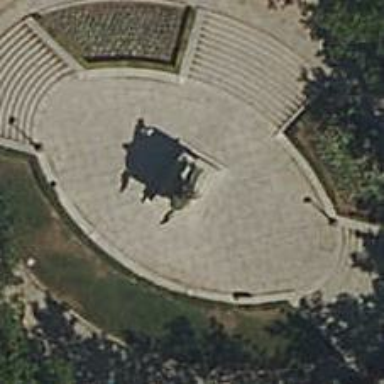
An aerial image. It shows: Historical memorial featuring statue.